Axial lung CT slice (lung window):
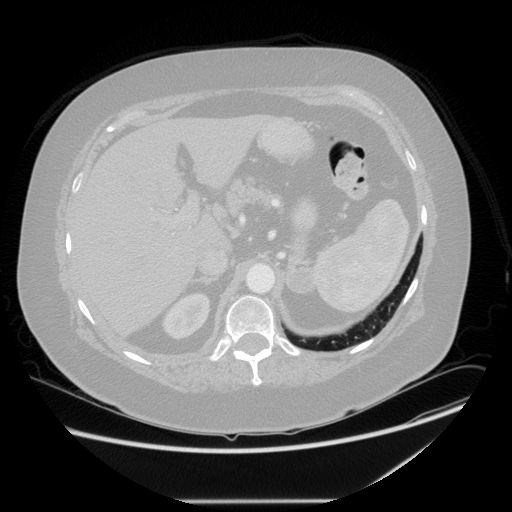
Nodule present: no